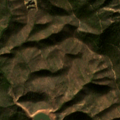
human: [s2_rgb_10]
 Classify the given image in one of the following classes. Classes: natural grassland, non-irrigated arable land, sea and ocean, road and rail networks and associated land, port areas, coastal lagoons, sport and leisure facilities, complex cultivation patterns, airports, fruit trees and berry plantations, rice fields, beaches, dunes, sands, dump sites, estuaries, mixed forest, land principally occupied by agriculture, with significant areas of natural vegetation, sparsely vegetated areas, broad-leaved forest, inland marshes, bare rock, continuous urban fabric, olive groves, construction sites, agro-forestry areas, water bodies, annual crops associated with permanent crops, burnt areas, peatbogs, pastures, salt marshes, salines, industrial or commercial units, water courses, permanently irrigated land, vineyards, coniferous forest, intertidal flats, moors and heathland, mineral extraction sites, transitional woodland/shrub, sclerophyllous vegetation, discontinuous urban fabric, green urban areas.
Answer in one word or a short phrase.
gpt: sclerophyllous vegetation, transitional woodland/shrub, water bodies